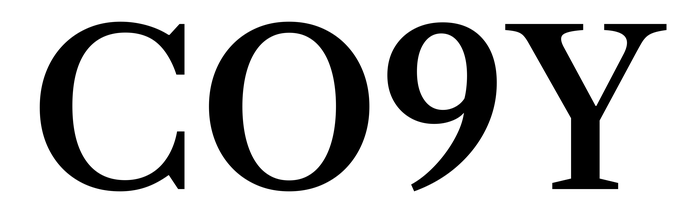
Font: LibreCaslonText_Medium